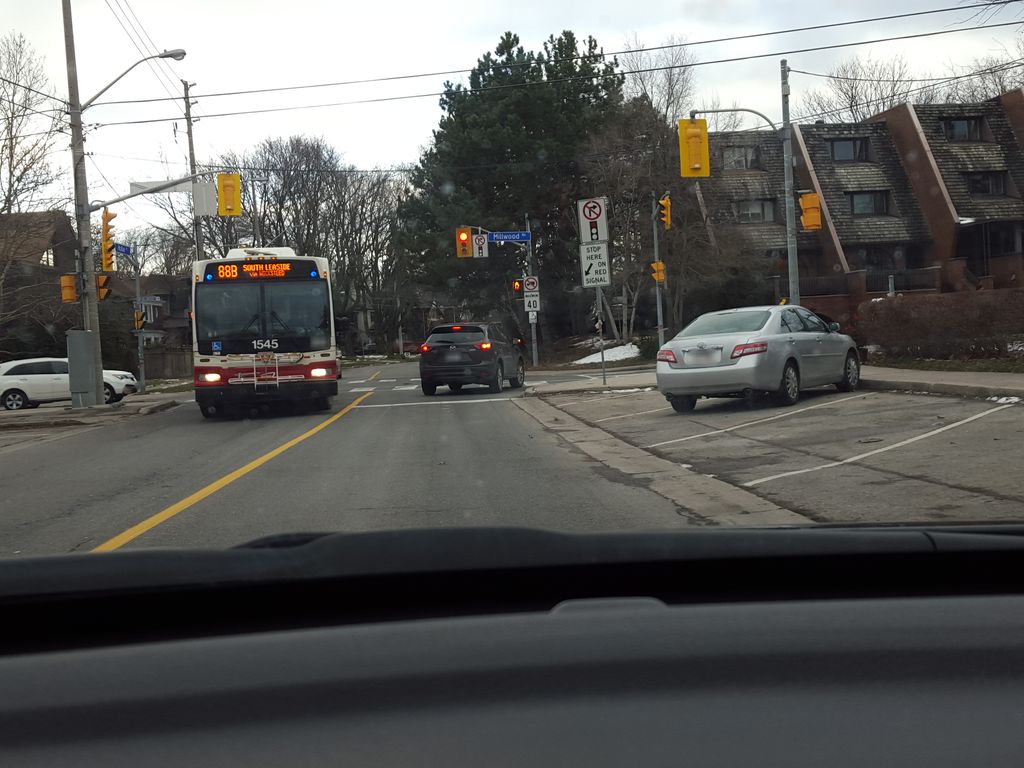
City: toronto